Question: I am using following Awkward slider to show images for article (<URL>. I have modified CSS to change the design & same works well when i use it as an HTML page.
But when i try to use it with an asp.net web form it doesn't work for some reason. May be i am missing something small which i am not able to figure over from last few hours.
I have uploaded HTML source of .aspx page with some change to path for online script & dummy images source code example on <URL>
I actually need to use it as a Asp.net User Control which is not working so i created a simple test.aspx page with user repeater control to read images & image caption & so on..
HTML code looks fine but for some reason script is not working as a hole.
I would appreciate help in this regard.
It looks good in xyz.html page screen shot

Actual OUTPUT from simple .aspx page..
'''
<!DOCTYPE html PUBLIC "-//W3C//DTD XHTML 1.0 Transitional//EN" "http://www.w3.org/TR/xhtml1/DTD/xhtml1-transitional.dtd">
<html xmlns="http://www.w3.org/1999/xhtml">
<head><title>
</title>
<script type="text/javascript" src="https://ajax.googleapis.com/ajax/libs/jquery/1.5.2/jquery.min.js"></script>
<link href="../styles/english_css.css" rel="stylesheet" type="text/css" /><link href="../styles/english-article-images.css" rel="stylesheet" type="text/css" />
<script src="../scripts/jquery.aw-showcase.js" type="text/javascript"></script>
<script type="text/javascript">
$(document).ready(function () {
$("#showcase").awShowcase(
{
content_width: 500,
content_height: 333,
fit_to_parent: false,
auto: false,
interval: 3000,
continuous: false,
loading: true,
tooltip_width: 200,
tooltip_icon_width: 32,
tooltip_icon_height: 32,
tooltip_offsetx: 18,
tooltip_offsety: 0,
arrows: true,
buttons: true,
btn_numbers: true,
keybord_keys: true,
mousetrace: false, /* Trace x and y coordinates for the mouse */
pauseonover: true,
stoponclick: false,
transition: 'fade', /* hslide/vslide/fade */
transition_delay: 0,
transition_speed: 500,
show_caption: 'onload', /* onload/onhover/show */
thumbnails: false,
thumbnails_position: 'outside-last', /* outside-last/outside-first/inside-last/inside-first */
thumbnails_direction: 'vertical', /* vertical/horizontal */
thumbnails_slidex: 1, /* 0 = auto / 1 = slide one thumbnail / 2 = slide two thumbnails / etc. */
dynamic_height: false, /* For dynamic height to work in webkit you need to set the width and height of images in the source. Usually works to only set the dimension of the first slide in the showcase. */
speed_change: true, /* Set to true to prevent users from swithing more then one slide at once. */
viewline: false, /* If set to true content_width, thumbnails, transition and dynamic_height will be disabled. As for dynamic height you need to set the width and height of images in the source. */
custom_function: null /* Define a custom function that runs on content change */
});
});
</script>
</head>
<body>
<form method="post" action="test.aspx?PageID=5&amp;Language=en-US&amp;ParID=5&amp;Issue=5&amp;cid=1&amp;aid=17" id="form1">
<div class="aspNetHidden">
<input type="hidden" name="__VIEWSTATE" id="__VIEWSTATE" value="/wEPDwUKLTkzOTY1NzA2MmRkXNTZuzSOi9aAjH5HEUpSpesn2ls=" />
</div>
<div>
<div id="article-gallery-wrapper" style="width: 500px; margin: auto;">
<div id="showcase" class="showcase">
<div class="showcase-slide">
<div class="showcase-content">
<img id="rptArticleGallery_imgArticle2x3Image_0" class="showcase-image" src="../images/article/92b2298b-b2bb-446a-91c9-449c10053dcc.png" />
</div>
<div class="showcase-caption">
<span id="rptArticleGallery_lblImageCaption_0">Belarus is open for business</span>
</div>
</div>
</div>
<div id="showcase" class="showcase">
<div class="showcase-slide">
<div class="showcase-content">
<img id="rptArticleGallery_imgArticle2x3Image_1" class="showcase-image" src="../images/article/gallery/4543a290-6472-4e55-a1d9-6ad5be90802d.jpg" />
</div>
<div class="showcase-caption">
<span id="rptArticleGallery_lblImageCaption_1">Caption of image</span>
</div>
</div>
</div>
<div id="showcase" class="showcase">
<div class="showcase-slide">
<div class="showcase-content">
<img id="rptArticleGallery_imgArticle2x3Image_2" class="showcase-image" src="../images/article/gallery/79a30652-26ee-4cbf-a991-0f23fa7a33f5.jpg" />
</div>
<div class="showcase-caption">
<span id="rptArticleGallery_lblImageCaption_2">Caption of image</span>
</div>
</div>
</div>
</div>
</div>
</form>
</body>
</html>
'''
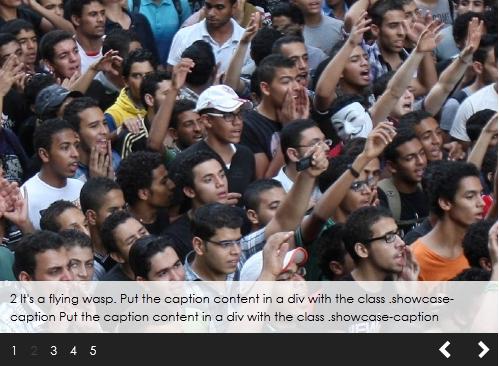
Answer: RESOLVED: I was using below div at wrong place fixed it by moving dive outside the repeater control. It was basic HTML mistake
'''
<div id="showcase" class="showcase">
'''
Final Code should look like this
'''
<div id="showcase" class="showcase">
<div class="showcase-slide">
<div class="showcase-content">
<img id="rptArticleGallery_imgArticle2x3Image_0" class="showcase-image" src="../images/article/92b2298b-b2bb-446a-91c9-449c10053dcc.png" />
</div>
<div class="showcase-caption">
<span id="rptArticleGallery_lblImageCaption_0">Belarus is open for business</span>
</div>
</div>
<div class="showcase-slide">
<div class="showcase-content">
<img id="rptArticleGallery_imgArticle2x3Image_1" class="showcase-image" src="../images/article/gallery/4543a290-6472-4e55-a1d9-6ad5be90802d.jpg" />
</div>
<div class="showcase-caption">
<span id="rptArticleGallery_lblImageCaption_1">Caption of image</span>
</div>
</div>
<div class="showcase-slide">
<div class="showcase-content">
<img id="rptArticleGallery_imgArticle2x3Image_2" class="showcase-image" src="../images/article/gallery/79a30652-26ee-4cbf-a991-0f23fa7a33f5.jpg" />
</div>
<div class="showcase-caption">
<span id="rptArticleGallery_lblImageCaption_2">Caption of image</span>
</div>
</div>
</div>
</div>
'''